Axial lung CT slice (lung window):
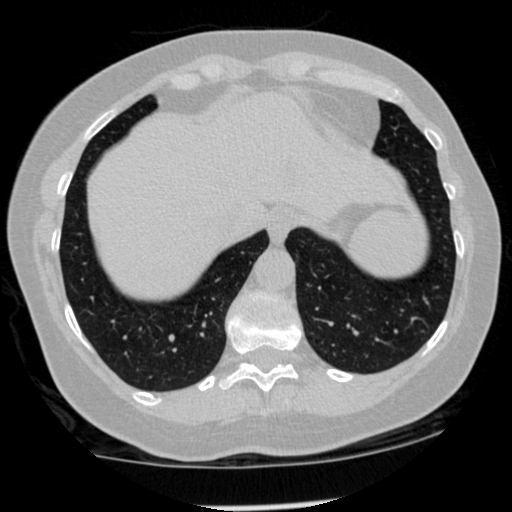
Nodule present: no